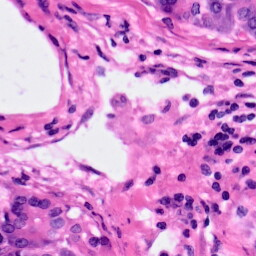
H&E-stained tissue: Pancreatic